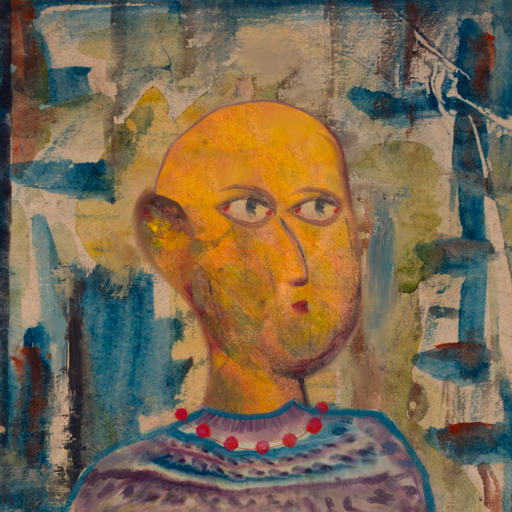
Background: Orphan, Head And Neck Side: Gypsy_Mother, Face Side: GypsyMother, Bust: HillGirl, Hair Side: Blank, Head Accessory: Blank, Second Necklace: Blank, Necklace: Irani_3, Baby: Blank